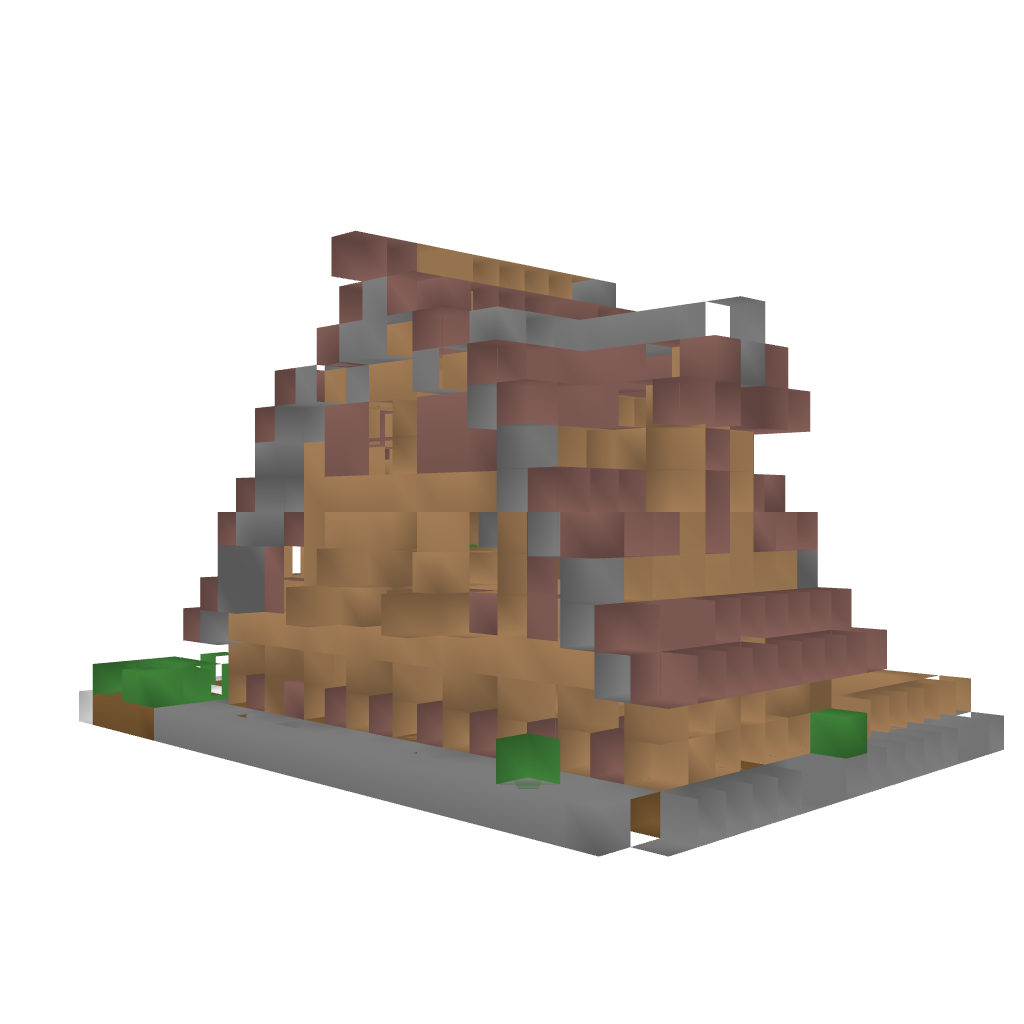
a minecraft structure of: Barn with Water Tower bad low quality